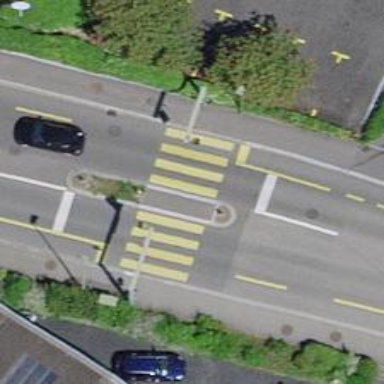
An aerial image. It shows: Road with traffic signals at crossing.